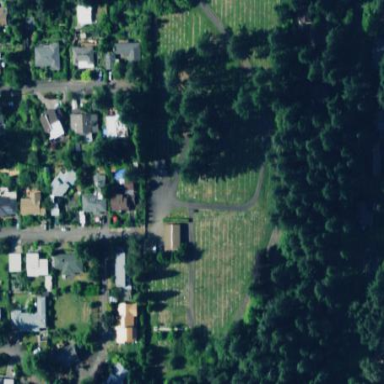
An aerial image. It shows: Cemetery.